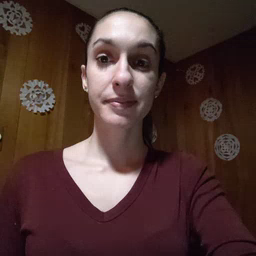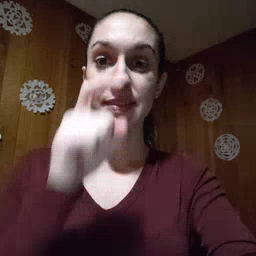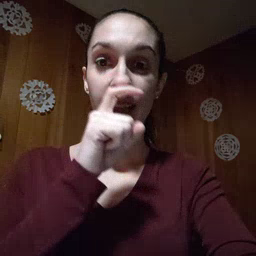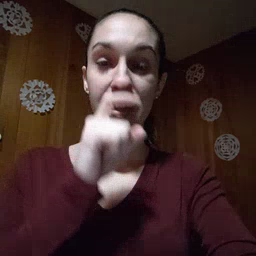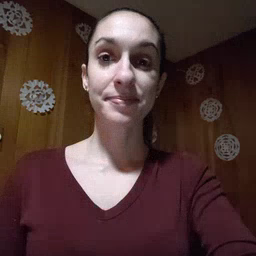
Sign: doll